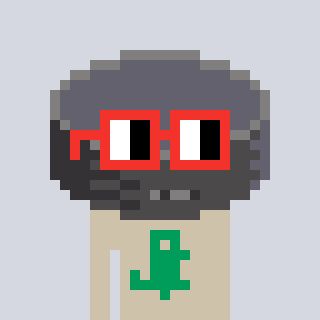
a pixel art character with square red glasses, a hockey puck-shaped head and a bege-colored body on a cool background